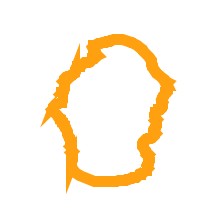
Shape: circle